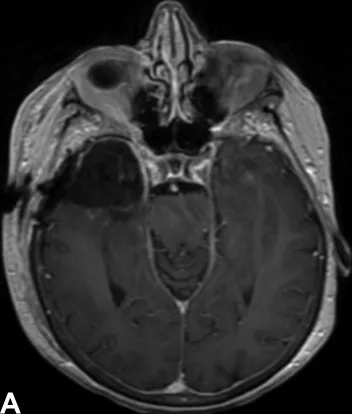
Postoperative Resection. Postoperative magnetic resonance image showing excellent resection of enhancing portion, pathologically confirmed to be radiation necrosis. Axial T1-weighted image with contrast.
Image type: radiology (mri)